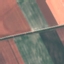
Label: AnnualCrop